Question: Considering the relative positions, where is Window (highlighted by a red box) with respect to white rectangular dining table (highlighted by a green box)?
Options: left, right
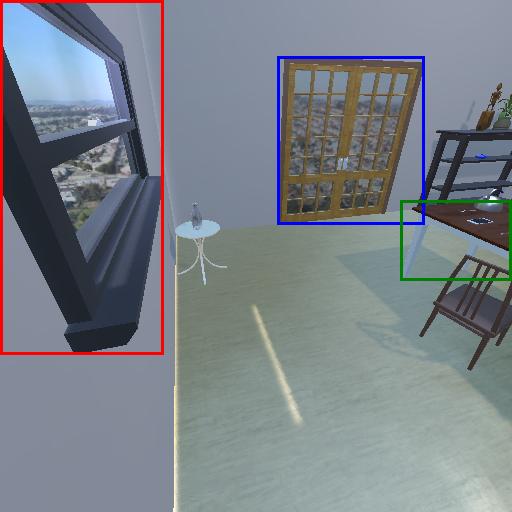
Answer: left